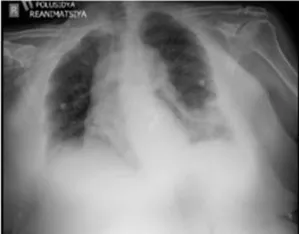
CXR after 6 days of continuous infusion of meropenem (11th day of hospitalization).
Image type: radiology (x_ray)